Group 1:
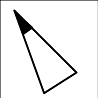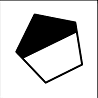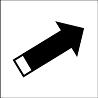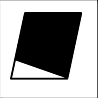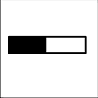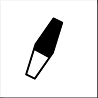
Group 2:
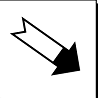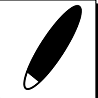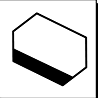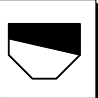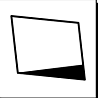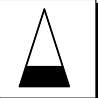
Rule separating the two groups: Shape of black region has as many sides as overall object vs. shape of black region has different number of sides than overall object.
Concepts: color, filled, outlined_filled, similar, similar_shape, texture
Author: Sang-Joon Yoon